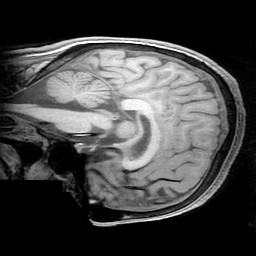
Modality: T1w
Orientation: sagittal
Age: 27
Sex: male
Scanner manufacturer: ge
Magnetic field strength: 3 T
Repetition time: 0.0073 s
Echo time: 0.003 s